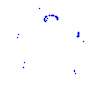
Particle: proton